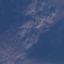
Land use / land cover: HerbaceousVegetation